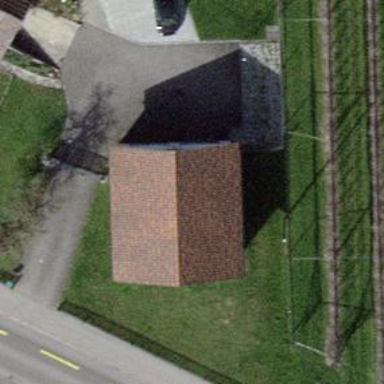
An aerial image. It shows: Detached building.